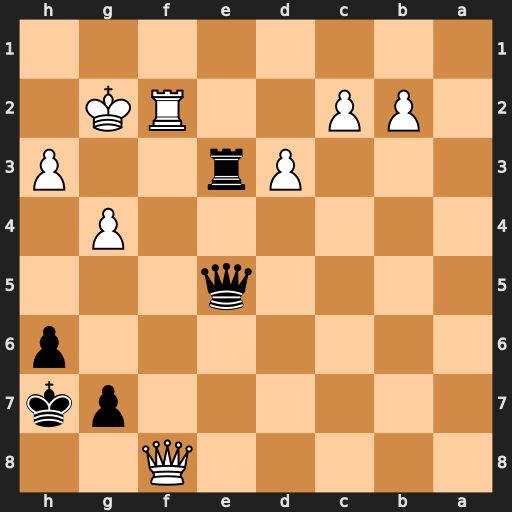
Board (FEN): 5Q2/6pk/7p/4q3/6P1/3Pr2P/1PP2RK1/8
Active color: b
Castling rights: -
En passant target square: -
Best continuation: Qg3+ Kf1 Qxh3+ Rg2 Rf3+ Qxf3 Qxf3+